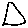
Label: triangle